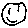
Label: smiley face